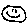
Label: smiley face